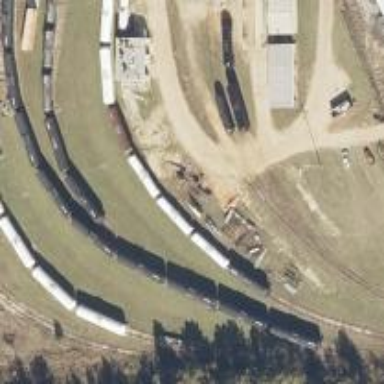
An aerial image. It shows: Railway spur service.